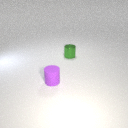
small purple rubber cylinder to the left of small green metal cylinder